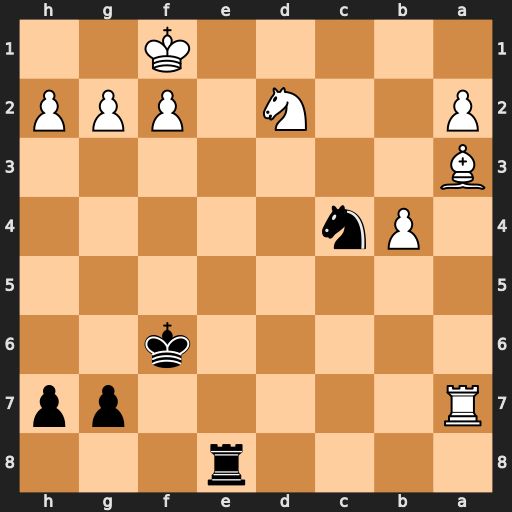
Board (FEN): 4r3/R5pp/5k2/8/1Pn5/B7/P2N1PPP/5K2
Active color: b
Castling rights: -
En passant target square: -
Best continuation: Nxd2+ Kg1 Re1#